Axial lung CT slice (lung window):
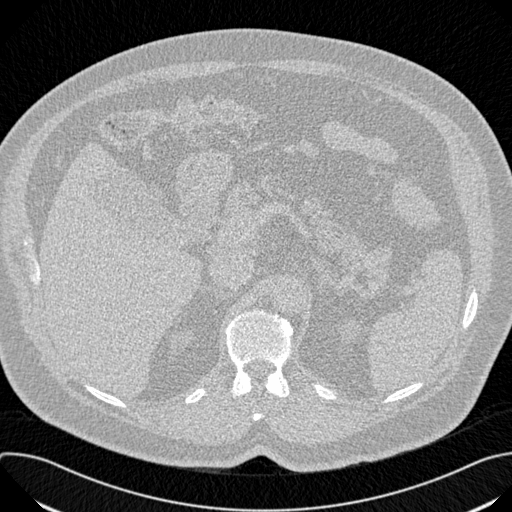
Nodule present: no